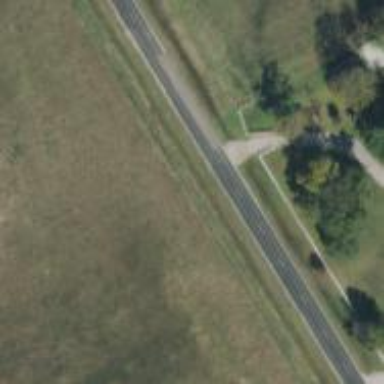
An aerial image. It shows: Tertiary road.